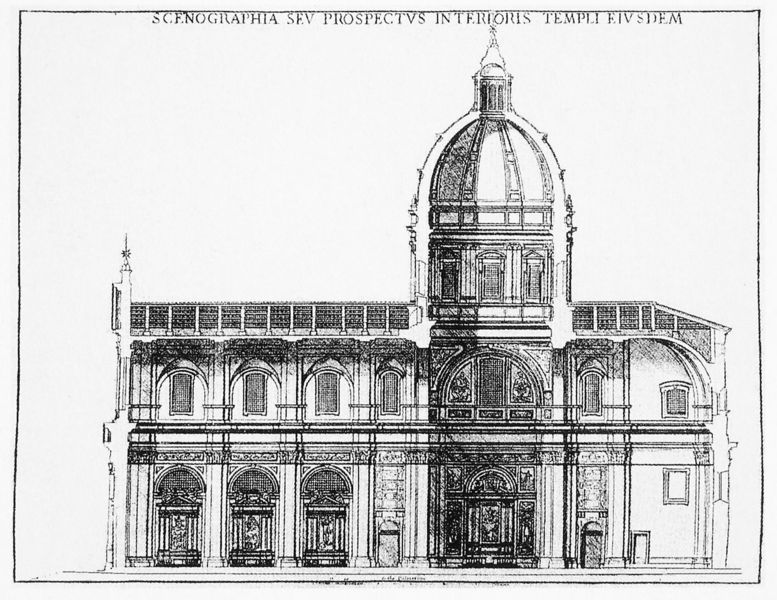
Titel: Rom, S. Andrea della Valle
Künstler: Carlo Rainaldi
Standort: Rom, S. Andrea della Valle (EU - I - Latium)
Schlagwörter: weiß, fenster, grau, pfeiler, schwarz, skizze, säule, säulen, tür, zeichnung, dach, gebäude, architektur, spitze, brüstung, kirche, turm, schrift, ansicht, bogen, fassade, italien, dorf, graphik, pilaster, kuppel, bögen, antike, religion, dom, druck, schnitt, radierung, text, buchstaben, entwurf, portal, gesims, mittelschiff, griechenland, plan, tempel, kupferstich, gezeichnet, querschnitt, basilika, aufriss, vierung, skitze, fensterung, kupel, aus, geebäude, tepel, geziechnet